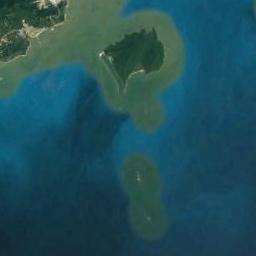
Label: island